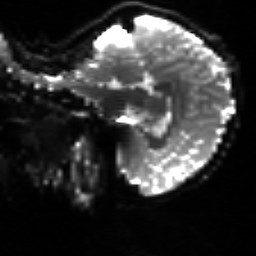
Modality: sbref
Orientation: sagittal
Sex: male
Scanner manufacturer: siemens
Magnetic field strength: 3 T
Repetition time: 5 s
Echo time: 0.071 s